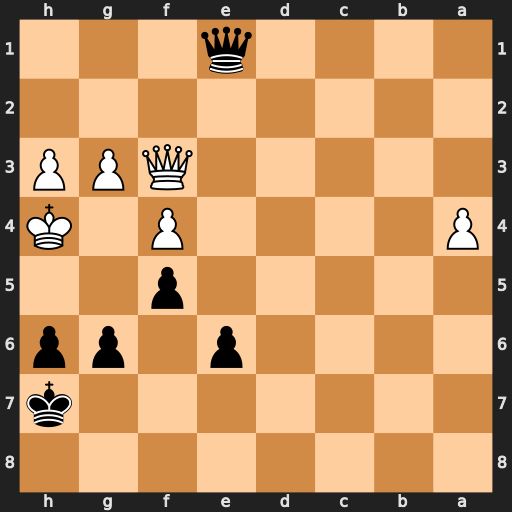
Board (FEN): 8/7k/4p1pp/5p2/P4P1K/5QPP/8/4q3
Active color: b
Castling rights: -
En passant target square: -
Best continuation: Qb4 g4 Qe1+ Qg3 g5+ fxg5 hxg5+ Kxg5 Qxg3